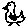
Label: bird